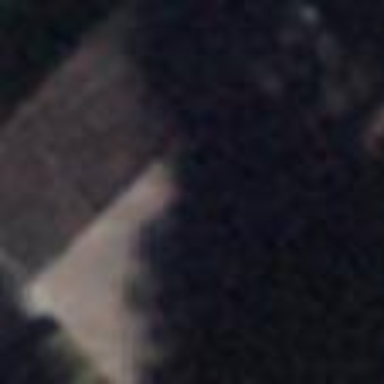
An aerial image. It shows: Barn.